Question: Where can I find following viewer within Visual Studio?

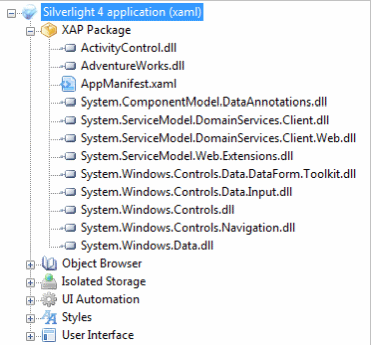
Answer: That's Silverlight Spy, which you can get from here: <URL>. It's a commercial product, but it has a trial period. If you're doing any hard core Silverlight development it's almost a must have tool.
Alternatively, you can do it the hard way (although it's not too hard in the scheme of things), and change the XAP file's .xap extension to .zip and unzip it. To make this process easier, you can associate the .xap extension with your zip tool, enabling you to browse the contents of a .xap file right within the zip tool. Of course, that doesn't provide all the other additional features that Silverlight Spy includes :).
Also note, Silverlight Spy is not an extension or add-in to Visual Studio - it's an external application.
Hope this helps...
Chris